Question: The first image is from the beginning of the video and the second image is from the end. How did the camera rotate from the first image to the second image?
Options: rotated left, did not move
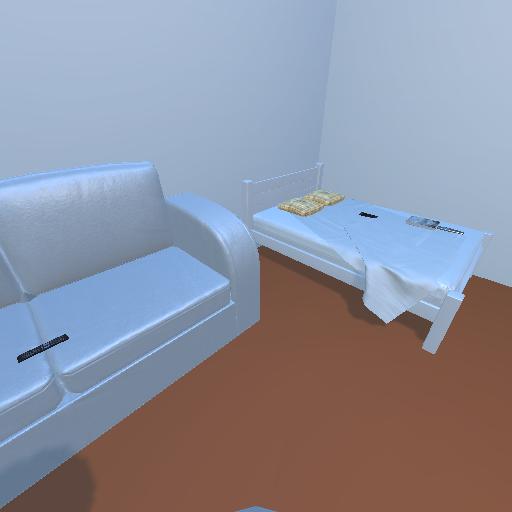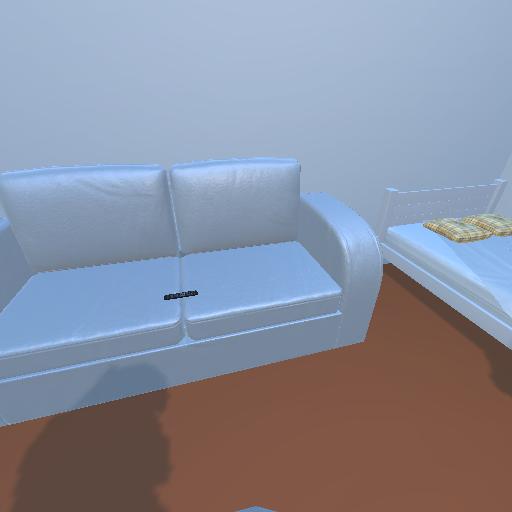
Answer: rotated left